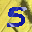
Label: 5